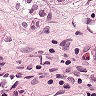
Metastatic tissue present: yes